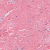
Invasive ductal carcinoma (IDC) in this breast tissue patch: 0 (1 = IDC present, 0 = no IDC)